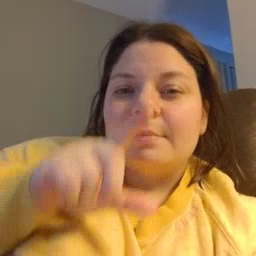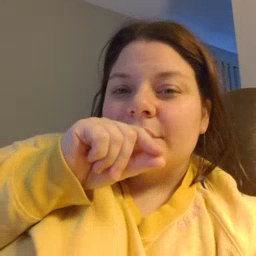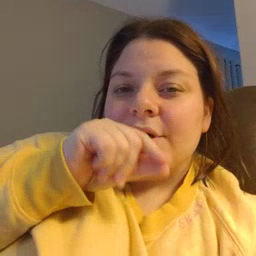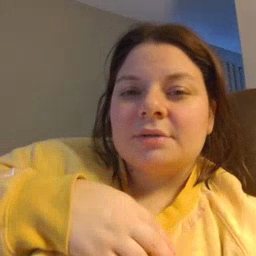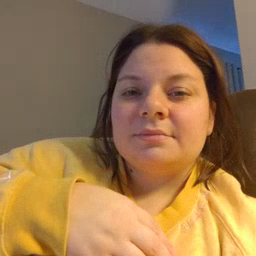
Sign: bird